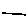
Label: line